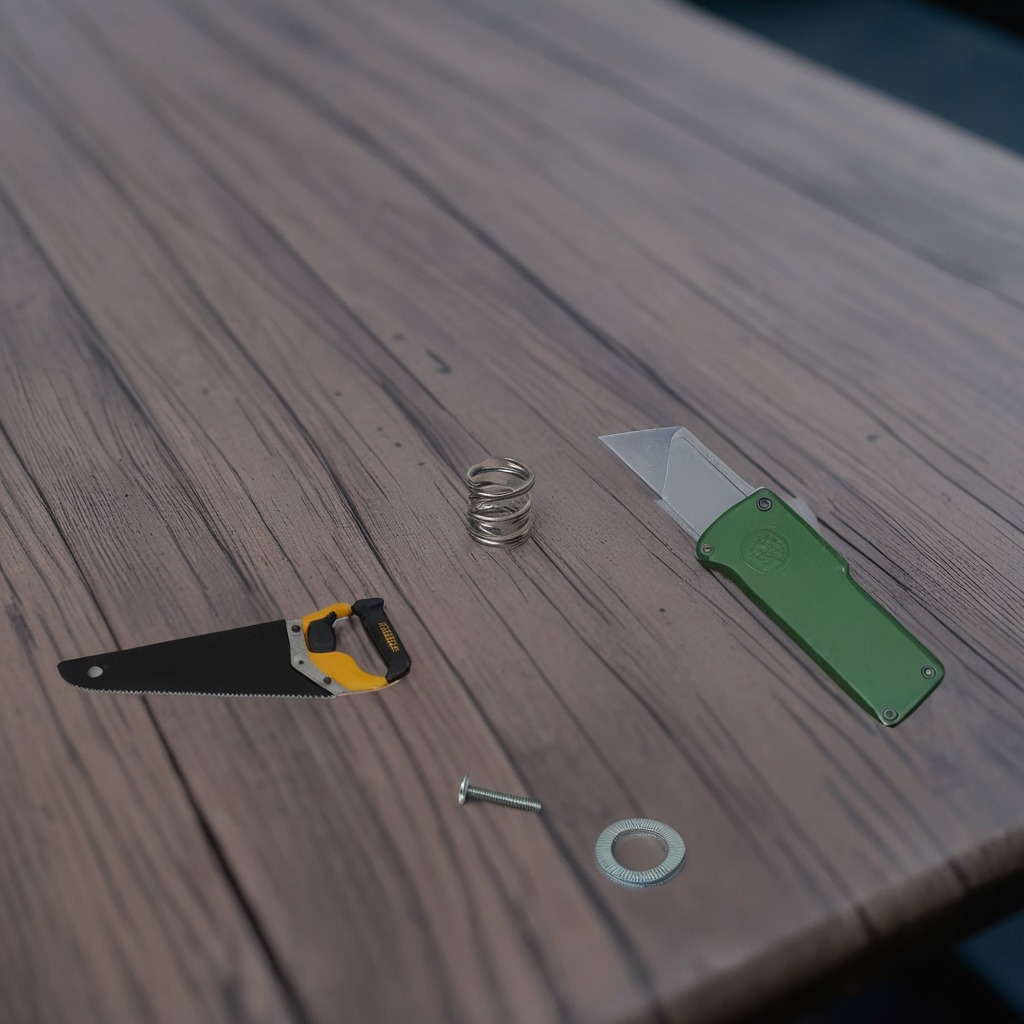
A utility knife, a flat metal washer, a metal machine screw, a coiled metal spring, and a handheld metal saw are lying on a table.